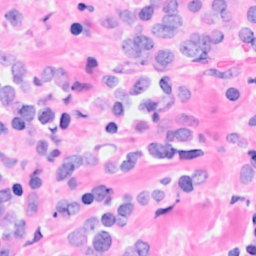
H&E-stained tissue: Breast